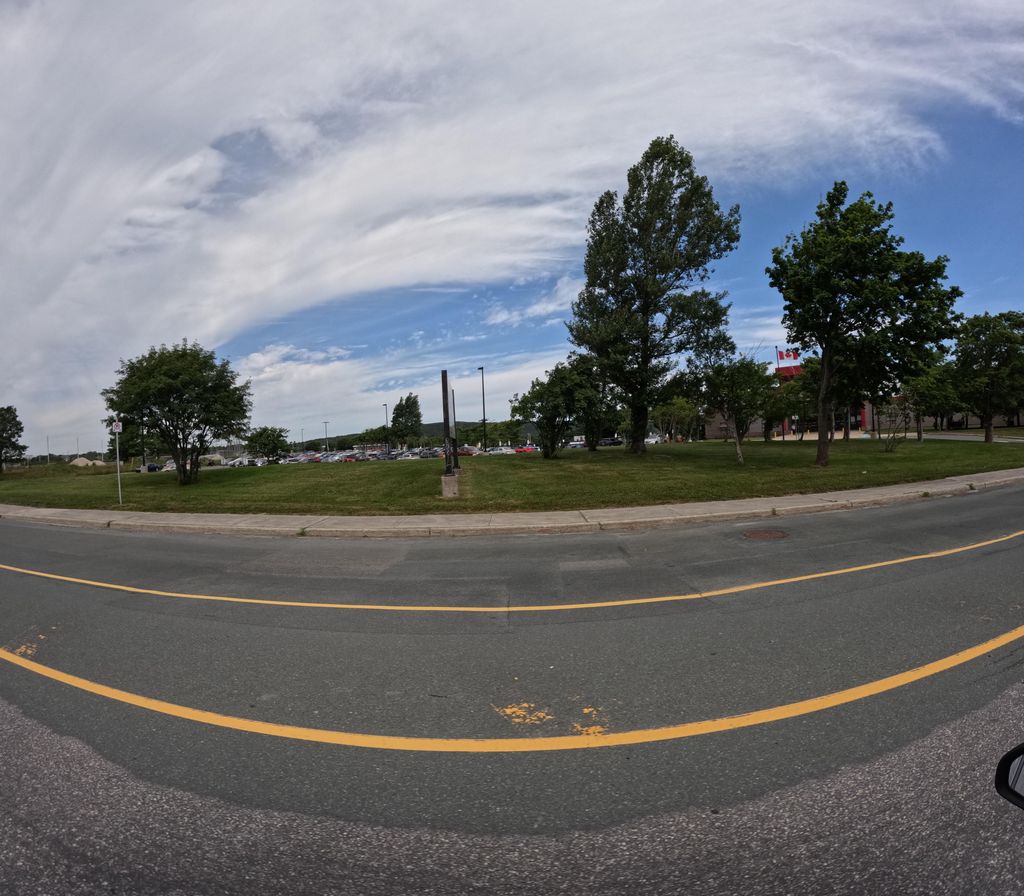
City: st_johns